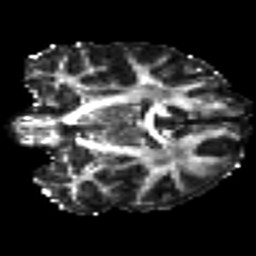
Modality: FA
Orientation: coronal
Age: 22
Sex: male
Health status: ill
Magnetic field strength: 3 T
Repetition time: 8.4 s
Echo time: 0.0926 s